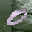
Label: 0